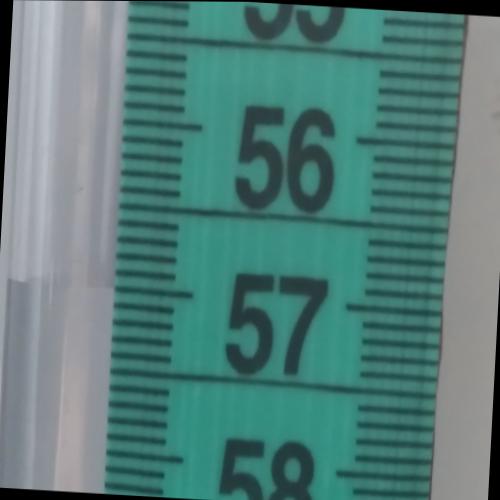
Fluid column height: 57.0 cm